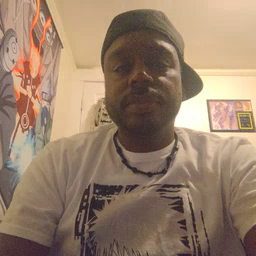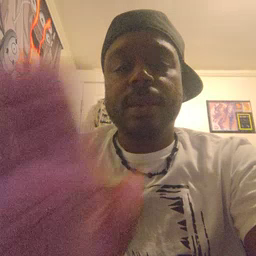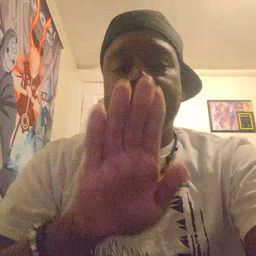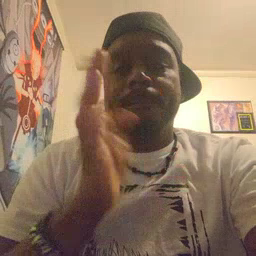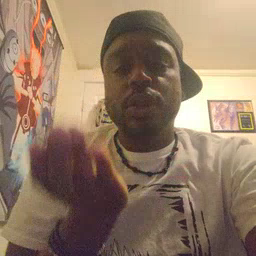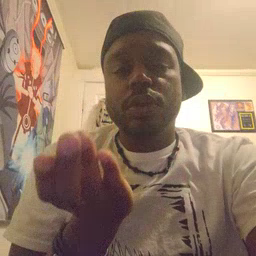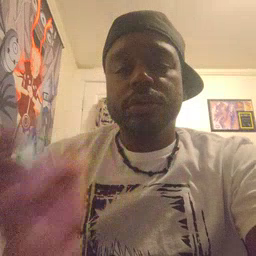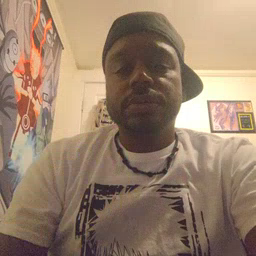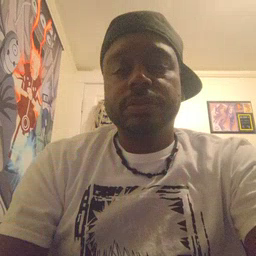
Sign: book